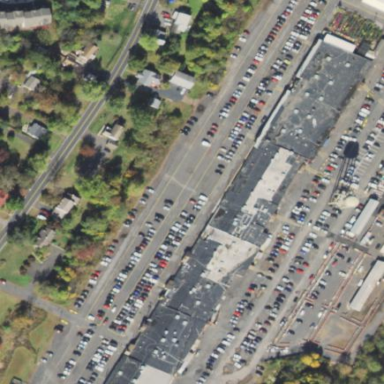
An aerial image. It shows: Marketplace building.